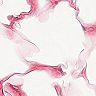
Metastatic tissue present: no